You are looking at the short-time Fourier spectrogram of a bearing's acceleration signal. What is the most likely bearing condition (normal, inner_race, outer_race, ball)?
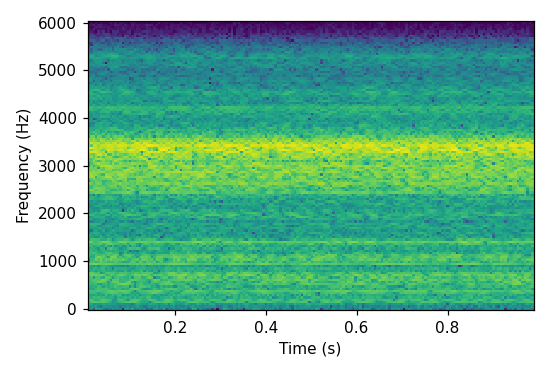
Answer: ball